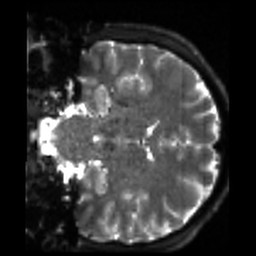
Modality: sbref
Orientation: coronal
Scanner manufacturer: siemens
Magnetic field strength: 3 T
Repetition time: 4 s
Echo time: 0.0594 s